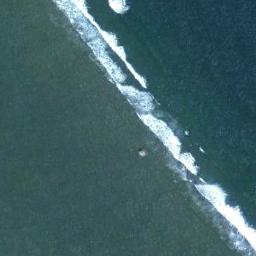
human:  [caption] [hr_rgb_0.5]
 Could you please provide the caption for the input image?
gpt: The type of beach is biogenic coast and the color of the seawater is dark green .

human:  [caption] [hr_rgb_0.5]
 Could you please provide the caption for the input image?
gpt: There is spray on the beach .

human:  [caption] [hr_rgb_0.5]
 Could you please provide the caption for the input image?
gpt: There are waves on the dark green sea .

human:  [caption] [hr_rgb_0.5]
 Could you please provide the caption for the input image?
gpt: A blue sea and a white wave by the beach .

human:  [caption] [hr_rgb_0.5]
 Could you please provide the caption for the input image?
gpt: The beach is surrounded by sea water .